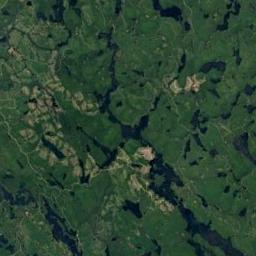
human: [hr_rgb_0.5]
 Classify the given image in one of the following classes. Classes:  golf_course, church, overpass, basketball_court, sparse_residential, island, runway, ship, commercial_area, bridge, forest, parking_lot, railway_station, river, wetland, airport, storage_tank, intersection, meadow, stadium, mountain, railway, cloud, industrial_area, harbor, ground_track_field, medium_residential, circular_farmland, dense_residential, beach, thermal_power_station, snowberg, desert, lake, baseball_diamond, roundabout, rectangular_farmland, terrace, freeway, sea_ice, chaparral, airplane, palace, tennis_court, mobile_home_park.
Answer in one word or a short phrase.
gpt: wetland